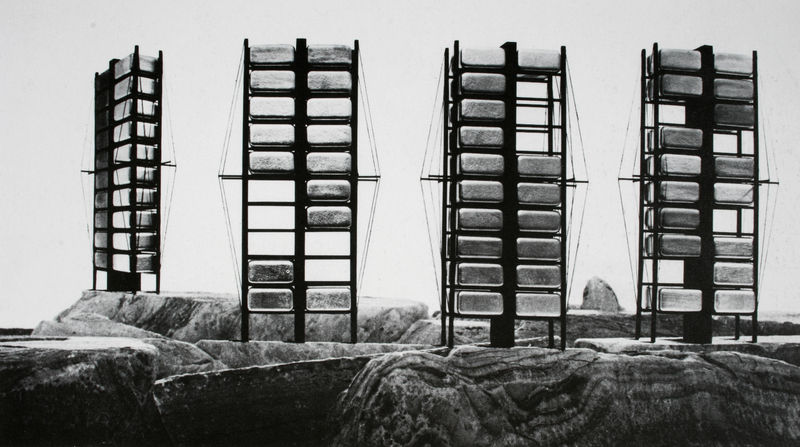
Titel: Stapelhäuser, Modell der Gesamtanlage
Künstler: Wolfgang Döring
Schlagwörter: felsen, glas, stein, steine, modern, foto, fotografie, kunst, installation